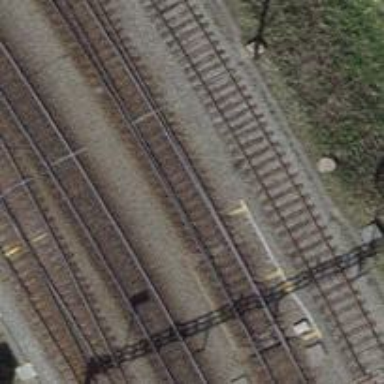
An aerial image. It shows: Railway yard with one track. The railway is electrified with contact line.